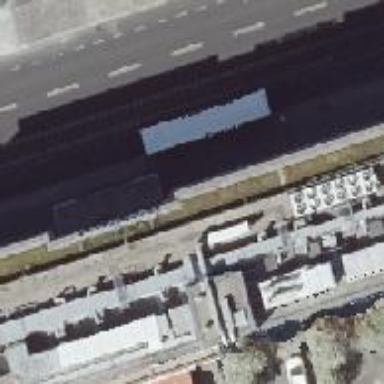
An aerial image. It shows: Residential building.